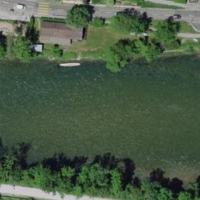
EUNIS habitat code: 53
Species observed at this site:
Corvus corone
Podiceps cristatus
Cyanistes caeruleus
Anas platyrhynchos
Sturnus vulgaris
Troglodytes troglodytes
Chloris chloris
Fringilla coelebs
Symphoricarpos albus
Aegithalos caudatus
Passer domesticus
Columba palumbus
Turdus merula
Larus michahellis
Parus major
Phoenicurus ochruros